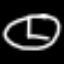
Label: clock